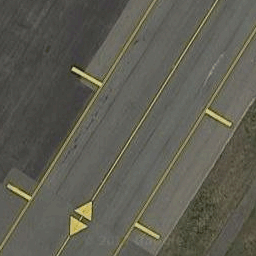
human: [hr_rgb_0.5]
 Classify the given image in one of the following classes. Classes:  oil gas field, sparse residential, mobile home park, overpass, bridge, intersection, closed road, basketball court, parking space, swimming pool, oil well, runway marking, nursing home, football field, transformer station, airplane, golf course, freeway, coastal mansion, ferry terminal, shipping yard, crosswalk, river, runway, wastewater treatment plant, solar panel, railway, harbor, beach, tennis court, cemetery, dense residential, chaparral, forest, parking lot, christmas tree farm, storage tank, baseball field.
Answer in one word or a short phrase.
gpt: runway marking